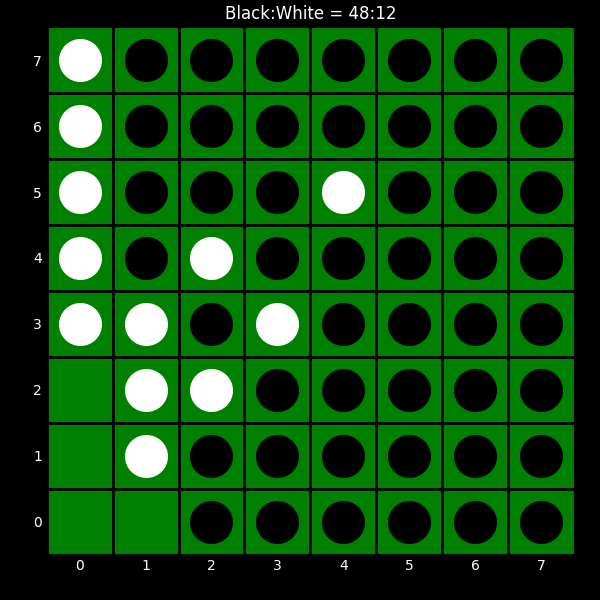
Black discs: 48
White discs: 12